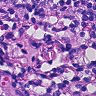
Metastatic tissue present: no